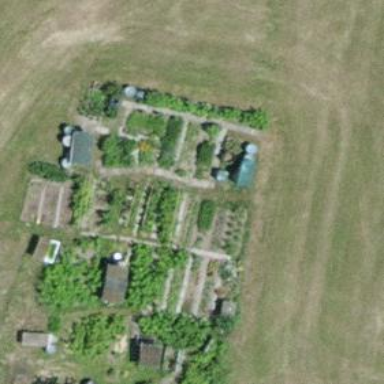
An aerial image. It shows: Garden that is leisure land.